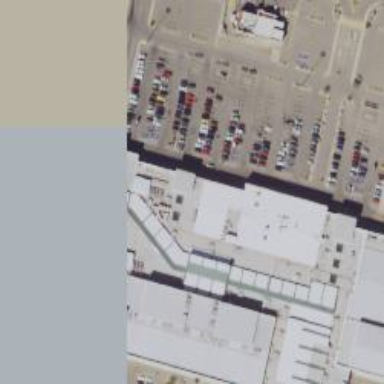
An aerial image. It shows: Retail building in mall.